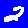
Digit: 2